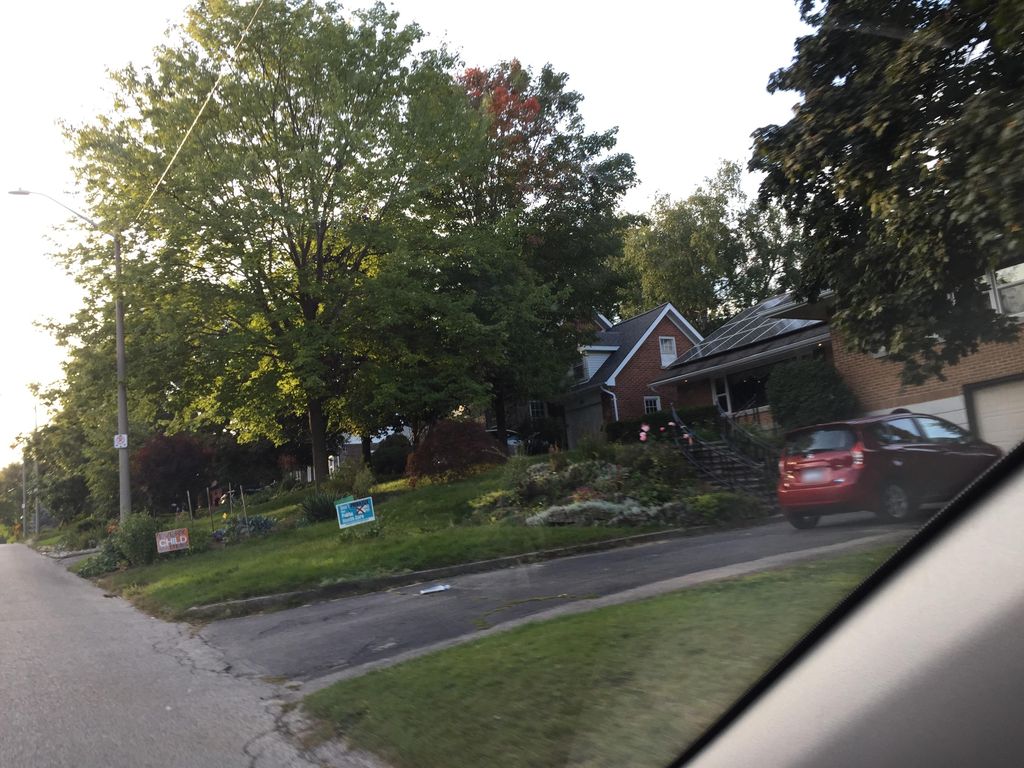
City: kitchener-waterloo